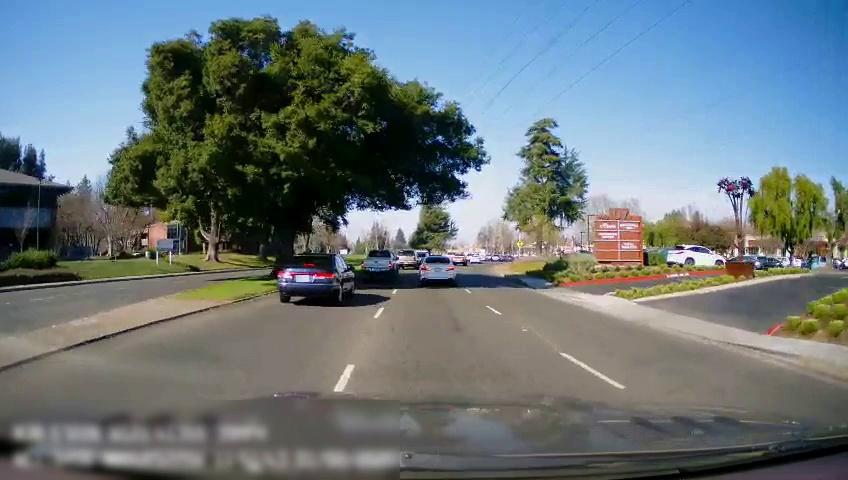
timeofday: Day
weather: Sunny
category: Drivable Space
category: Drivable Space
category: Vehicles | Car
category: Vehicles | SUV
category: Vehicles | Truck
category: Vehicles | Truck
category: Vehicles | SUV
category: Vehicles | SUV
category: Lanes | Current Lane
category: Lanes | Alternate Lane